Question: I have a viewcontroller that features a form, once this has been submitted I need the app to move back to the 'home' page this is done with:
'''
ITViewController *svc =[self.storyboard instantiateViewControllerWithIdentifier:@"home"];
[svc setModalTransitionStyle:UIModalTransitionStyleCoverVertical];
[self presentViewController:svc animated:YES completion:nil];
'''
However once I have done this and try to click on any of the buttons on the 'home' page I end up with the error:
> Terminating app due to uncaught exception 'NSGenericException',
reason: 'Could not find a navigation controller for segue. Push segues can only be used when the source
controller is managed by an instance of UINavigationController.'
My storyboard looks like:

Email View controller is where we go back from from
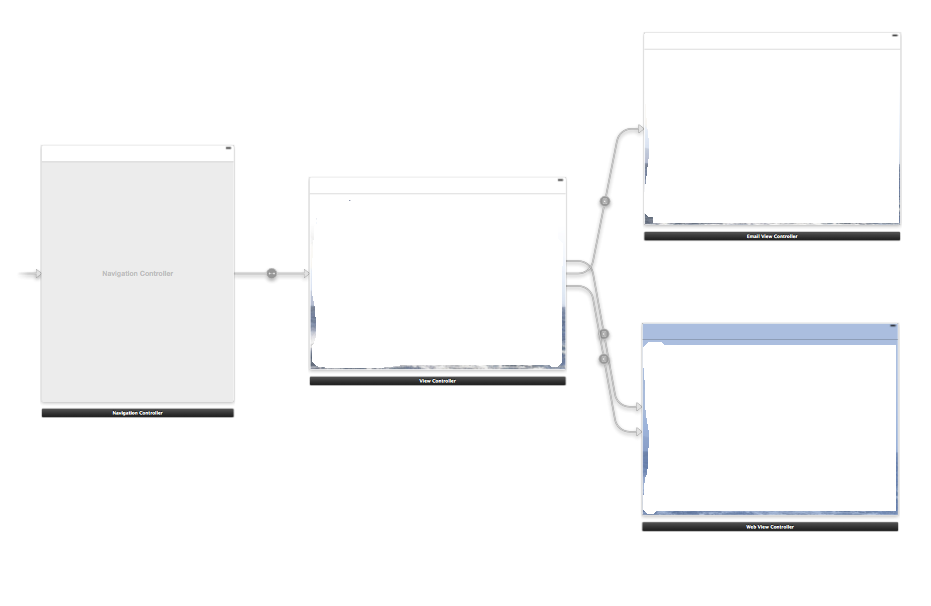
Answer: Replace your code with this:
'''
ITViewController *svc =[self.storyboard instantiateViewControllerWithIdentifier:@"home"];
UINavigationController *navcon = [[UINavigationController alloc] initWithRootViewController:svc];
[navcon setModalTransitionStyle:UIModalTransitionStyleCoverVertical];
[self presentViewController:navcon animated:YES completion:nil];
'''
Your problem is that you are presenting a ITViewController out of a navigation controller. Then you try to perform a segue. Since there is no navigation controller, your app crashes. Embed your ITViewController into a 'UINavigationController' and it will work.
By the way, if you just want to go back to the home view controller, I suggest instead of allocating a new view controller and present it modally, just make your navigation controller pop to its root view controller. Instead of:
'''
ITViewController *svc =[self.storyboard instantiateViewControllerWithIdentifier:@"home"];
[svc setModalTransitionStyle:UIModalTransitionStyleCoverVertical];
[self presentViewController:svc animated:YES completion:nil];
'''
Do:
'''
[self.navigationController popToRootViewControllerAnimated:YES];
'''